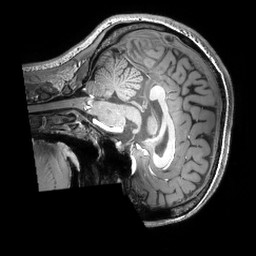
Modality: T1w
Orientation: sagittal
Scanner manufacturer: philips
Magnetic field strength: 7 T
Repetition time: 0.008 s
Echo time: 0.001974 s